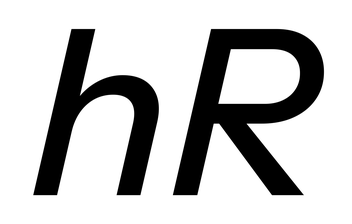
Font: InstrumentSans-Italic_Medium_Italic